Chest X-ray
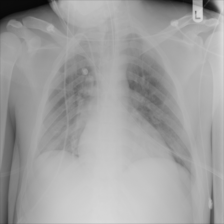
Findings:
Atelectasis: negative
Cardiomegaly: negative
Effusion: negative
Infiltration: negative
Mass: negative
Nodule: negative
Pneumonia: negative
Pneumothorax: negative
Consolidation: negative
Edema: negative
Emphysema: negative
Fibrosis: negative
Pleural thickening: negative
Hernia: negative